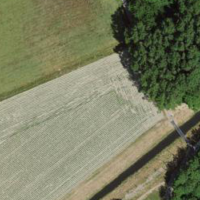
EUNIS habitat code: 52
Species observed at this site:
Cyperus esculentus
Euonymus europaeus
Clytus arietis